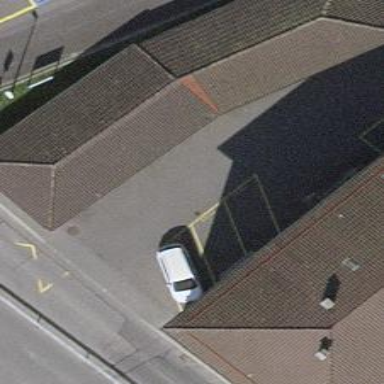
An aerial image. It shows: Garage building.